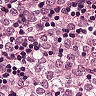
Metastatic tissue present: yes